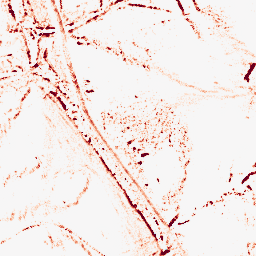
Category: morphological
Decomposition family: morphological_diamond
Decomposition parameters: operation: opening
radius: 3
Upsampling method: edge_directed
Upsampling parameters: scale: 2
Upsampling scale: 2